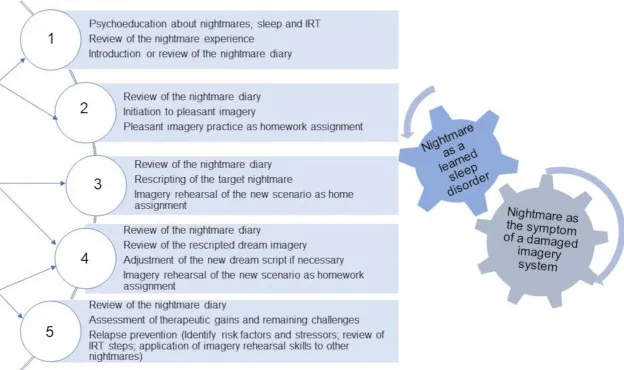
Stages and process of IRT. Imagery Rehearsal Therapy (IRT) is a brief evidence-based cognitive behavior therapy (CBT) technique developed by, which is effective in reducing nightmare distress and nightmares frequency, including PTSD-related forms of nightmares, and maintaining changes in long-term follow-up. It works by inhibiting the original nightmare and providing a cognitive shift that empirically refutes the original premise of the nightmare. Many non-pharmacologic techniques have been proposed to treat PTSD-related or idiopathic nightmares, including hypnosis, lucid dreaming, eye movement desensitization and reprocessing, desensitization, and IRT. However, only desensitization and IRT have been the object of controlled studies, and IRT has received the most empirical support. This method seems to have a beneficial effect on PTSD symptoms, the quality of sleep, and the nightmare frequency.
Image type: chart (chart)